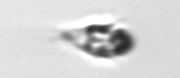
Label: Mesodinium